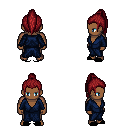
a pixel art fantasy rpg character, male body template, human, dark skin, blue robe, magenta pants, brunette long topknot hairstyle, black slippers, four views (front, back, left, right), 2x2 character sprite sheet, small pixel art, hard edges, no anti-aliasing